Aerial crown-view tile of a tropical tree (Barro Colorado Island, Panama), acquired 20250915:
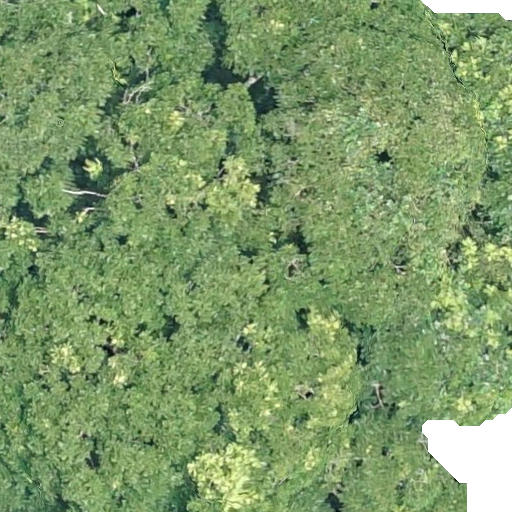
Species: Dipteryx oleifera
GBIF accepted scientific name: Dipteryx oleifera
Crown area: 616.48 m²